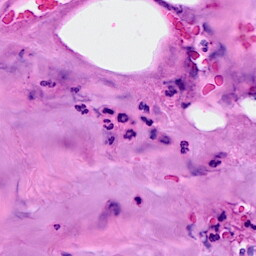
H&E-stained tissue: Breast